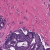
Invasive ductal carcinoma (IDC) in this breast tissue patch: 1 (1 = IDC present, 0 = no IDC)